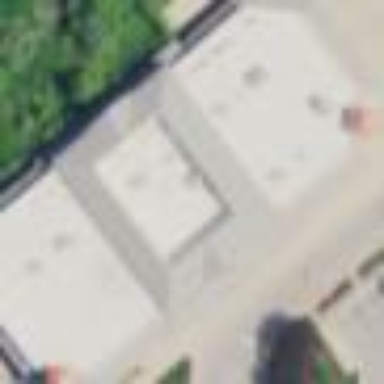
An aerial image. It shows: Mall building.